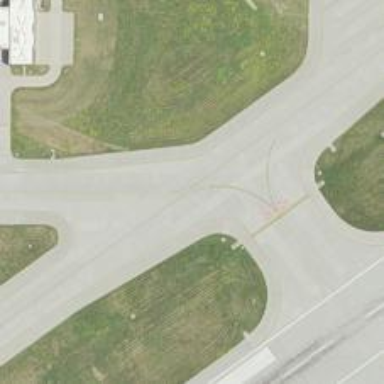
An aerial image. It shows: Image of taxiway at airport.